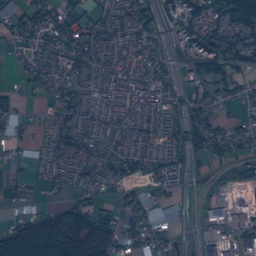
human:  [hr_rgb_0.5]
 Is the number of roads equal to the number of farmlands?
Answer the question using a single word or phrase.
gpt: no

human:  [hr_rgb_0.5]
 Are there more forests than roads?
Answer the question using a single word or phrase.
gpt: no

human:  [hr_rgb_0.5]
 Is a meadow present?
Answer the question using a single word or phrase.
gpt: yes

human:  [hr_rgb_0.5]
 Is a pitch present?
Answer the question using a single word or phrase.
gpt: yes

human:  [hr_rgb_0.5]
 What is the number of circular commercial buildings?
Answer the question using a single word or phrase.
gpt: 0

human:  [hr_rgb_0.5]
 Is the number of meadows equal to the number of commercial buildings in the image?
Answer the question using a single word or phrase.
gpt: no

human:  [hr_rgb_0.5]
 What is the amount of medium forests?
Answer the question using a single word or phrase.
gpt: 35

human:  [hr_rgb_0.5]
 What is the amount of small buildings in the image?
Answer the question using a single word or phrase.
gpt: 8236

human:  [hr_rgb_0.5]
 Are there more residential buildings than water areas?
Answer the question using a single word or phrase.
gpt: yes

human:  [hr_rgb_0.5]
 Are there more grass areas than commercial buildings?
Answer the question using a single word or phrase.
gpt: yes

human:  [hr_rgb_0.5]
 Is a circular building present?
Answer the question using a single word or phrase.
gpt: yes

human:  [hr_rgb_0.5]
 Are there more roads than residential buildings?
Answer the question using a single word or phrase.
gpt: no

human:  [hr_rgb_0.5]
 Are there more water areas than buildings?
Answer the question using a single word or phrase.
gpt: no

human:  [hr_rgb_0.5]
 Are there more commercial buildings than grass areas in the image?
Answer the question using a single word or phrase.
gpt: no

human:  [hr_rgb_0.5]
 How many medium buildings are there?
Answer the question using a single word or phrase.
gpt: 16

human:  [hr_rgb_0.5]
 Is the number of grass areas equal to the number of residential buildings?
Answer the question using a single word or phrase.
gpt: no

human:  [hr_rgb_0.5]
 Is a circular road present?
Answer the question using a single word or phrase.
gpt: no

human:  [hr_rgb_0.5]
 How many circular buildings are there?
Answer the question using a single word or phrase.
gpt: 2

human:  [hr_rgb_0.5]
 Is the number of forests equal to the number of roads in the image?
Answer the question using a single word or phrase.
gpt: no

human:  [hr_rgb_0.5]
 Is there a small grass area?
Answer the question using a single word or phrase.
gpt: yes

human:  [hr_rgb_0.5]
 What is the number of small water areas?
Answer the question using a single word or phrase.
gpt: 30

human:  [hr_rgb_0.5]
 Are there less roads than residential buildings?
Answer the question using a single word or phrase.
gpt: yes

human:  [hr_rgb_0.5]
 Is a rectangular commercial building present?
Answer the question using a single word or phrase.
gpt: yes

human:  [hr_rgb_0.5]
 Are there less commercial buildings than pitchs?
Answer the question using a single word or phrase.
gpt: no

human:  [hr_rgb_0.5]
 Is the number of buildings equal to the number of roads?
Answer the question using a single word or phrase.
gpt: no

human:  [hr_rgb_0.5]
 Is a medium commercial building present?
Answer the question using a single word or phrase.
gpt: yes

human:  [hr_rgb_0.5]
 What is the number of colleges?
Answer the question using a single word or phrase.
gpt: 1

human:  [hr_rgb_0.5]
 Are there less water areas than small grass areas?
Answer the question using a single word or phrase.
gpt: yes

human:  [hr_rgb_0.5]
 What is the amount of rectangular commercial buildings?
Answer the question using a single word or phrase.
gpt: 23

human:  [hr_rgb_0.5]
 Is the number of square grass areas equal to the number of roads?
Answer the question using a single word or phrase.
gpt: no

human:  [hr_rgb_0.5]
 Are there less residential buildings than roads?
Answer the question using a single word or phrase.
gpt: no

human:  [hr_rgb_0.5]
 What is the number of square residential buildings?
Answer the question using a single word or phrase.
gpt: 1

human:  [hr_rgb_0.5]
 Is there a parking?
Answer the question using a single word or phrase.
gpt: yes

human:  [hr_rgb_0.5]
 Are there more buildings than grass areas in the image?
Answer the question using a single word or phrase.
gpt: yes

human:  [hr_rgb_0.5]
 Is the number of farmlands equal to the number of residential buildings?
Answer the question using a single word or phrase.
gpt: no

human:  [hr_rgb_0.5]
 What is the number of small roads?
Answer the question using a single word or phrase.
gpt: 1159